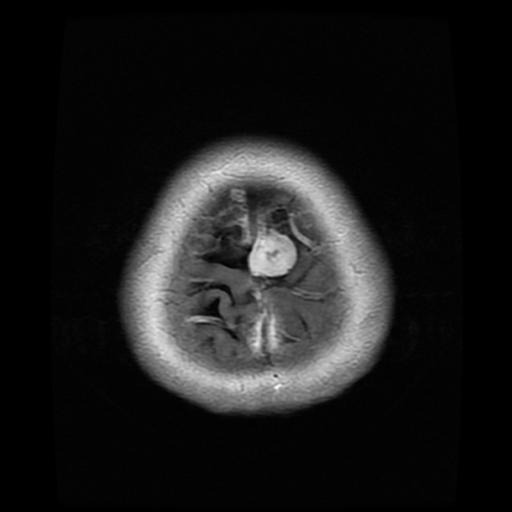
Label: meningioma